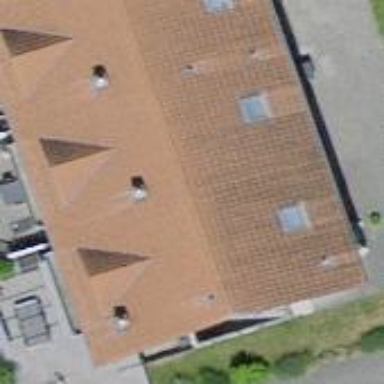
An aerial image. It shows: Terrace building with gabled roof covered in roof tiles.